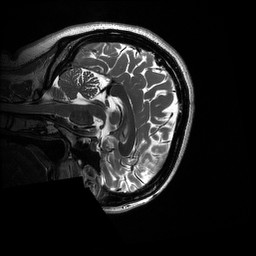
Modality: T2w
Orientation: sagittal
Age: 26
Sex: female